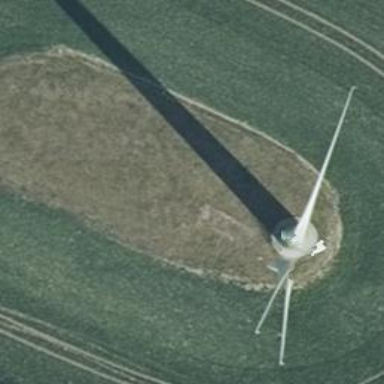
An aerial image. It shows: Wind generator is in the picture.